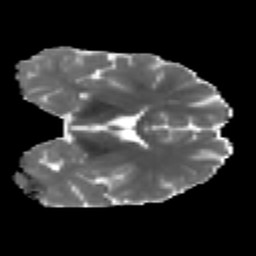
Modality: MD
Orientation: coronal
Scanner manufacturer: ge
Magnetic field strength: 3 T
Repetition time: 7.98 s
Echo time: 0.0701 s